Chest X-ray. View position: PA
Patient age: 80
Patient sex: M
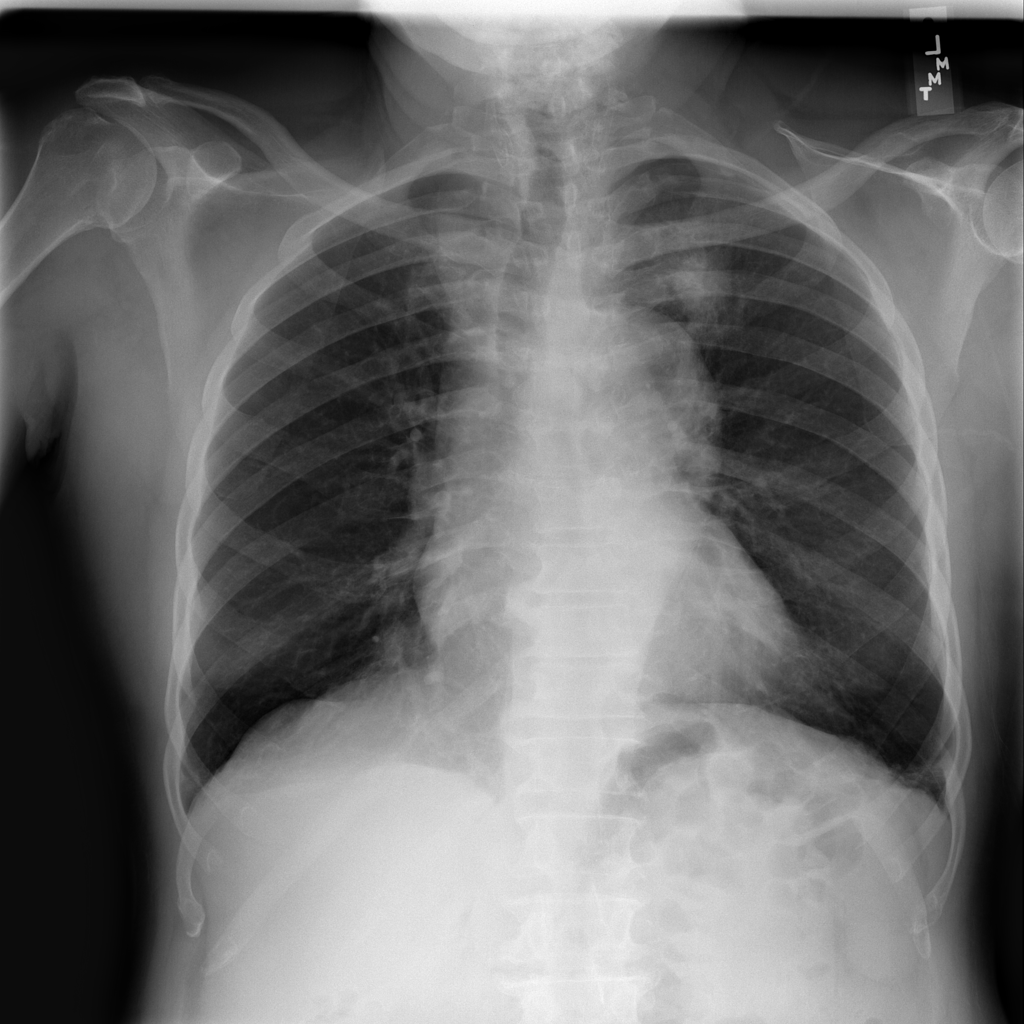
Finding: Pneumothorax